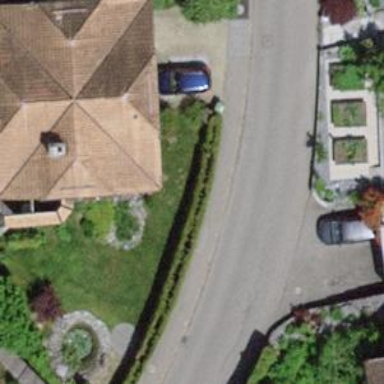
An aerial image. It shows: Hedge barrier.